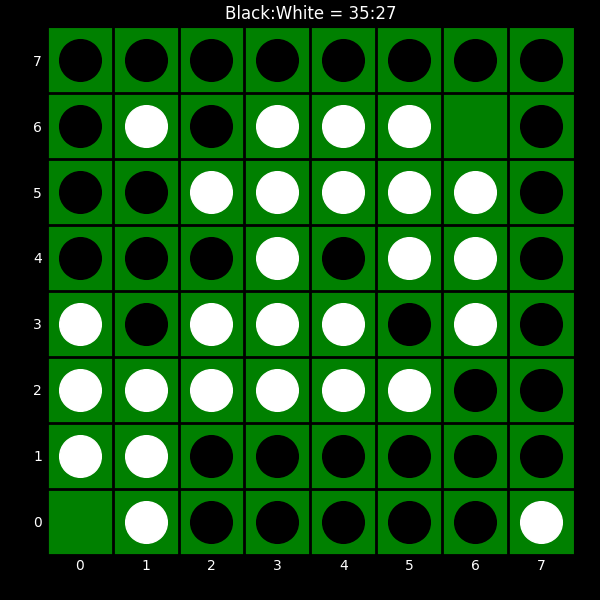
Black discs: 35
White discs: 27